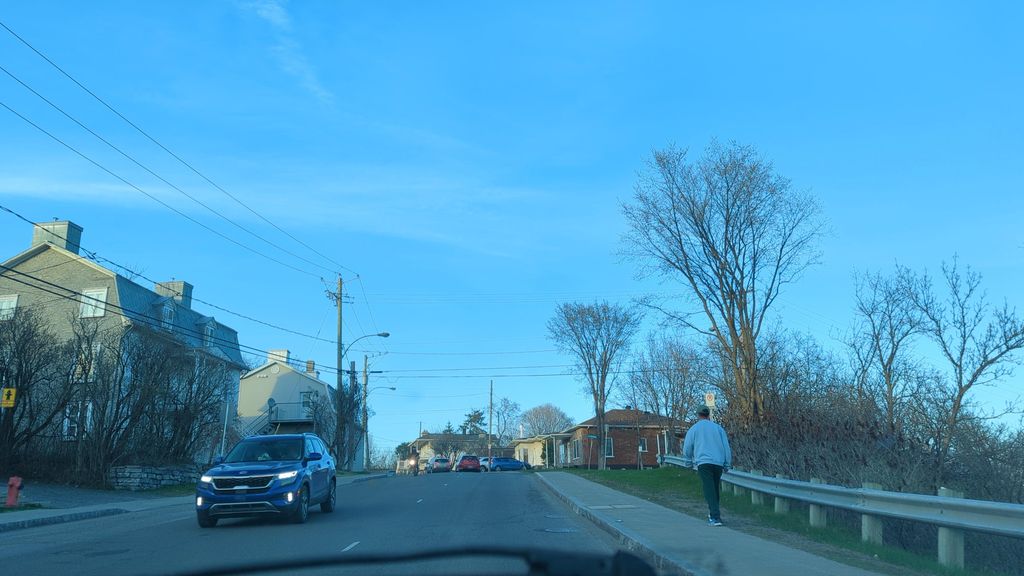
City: quebec_city